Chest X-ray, PA view. Patient: 29 years old, sex M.
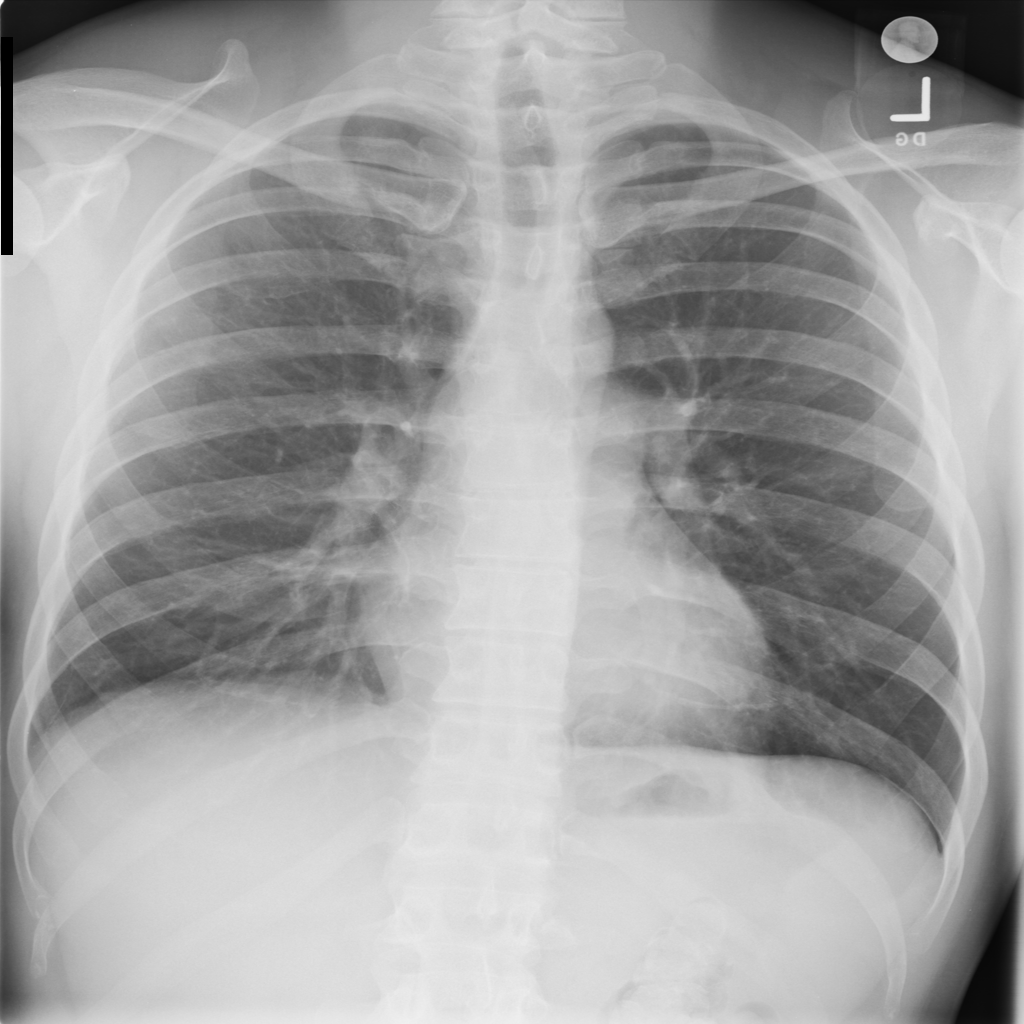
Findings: No Finding